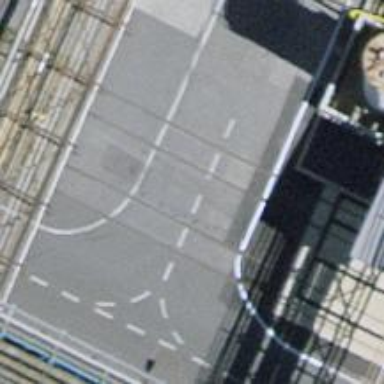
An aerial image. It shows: Railway level crossing.